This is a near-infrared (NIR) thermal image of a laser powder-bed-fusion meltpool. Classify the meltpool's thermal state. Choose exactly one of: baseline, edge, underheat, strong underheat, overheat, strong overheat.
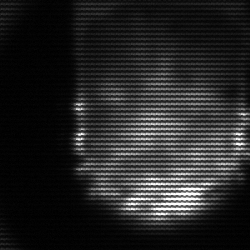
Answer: baseline